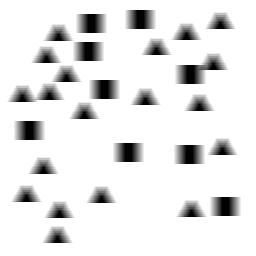
Squares: 9
Triangles: 19
Stars: 0
Total shapes: 28